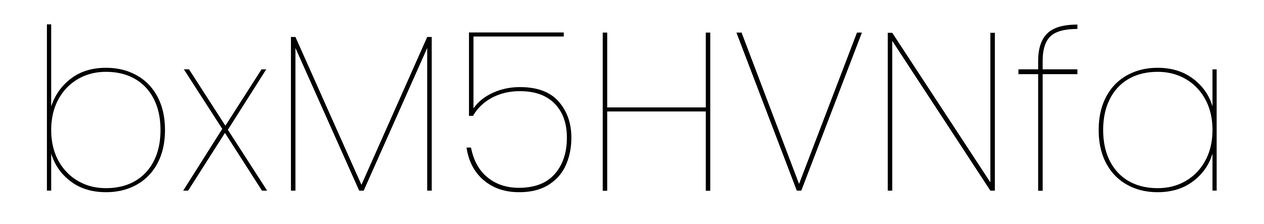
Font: Poppins-Thin